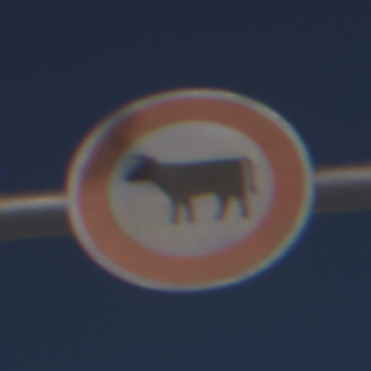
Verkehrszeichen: VerbotViehtrieb
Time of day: MorningAfternoon
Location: Outdoor (Nature)
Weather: PartlyCloudy
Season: Winter
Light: Natural